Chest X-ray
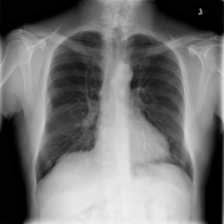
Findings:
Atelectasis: negative
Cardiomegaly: negative
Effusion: negative
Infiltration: positive
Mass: negative
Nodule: negative
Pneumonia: negative
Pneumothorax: negative
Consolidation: negative
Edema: negative
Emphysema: negative
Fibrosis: negative
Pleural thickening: negative
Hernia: negative